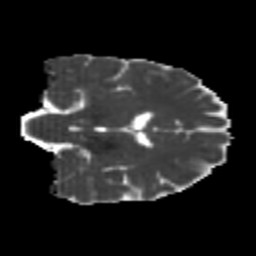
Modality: MD
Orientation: coronal
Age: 24
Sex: male
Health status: healthy
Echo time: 0.074 s